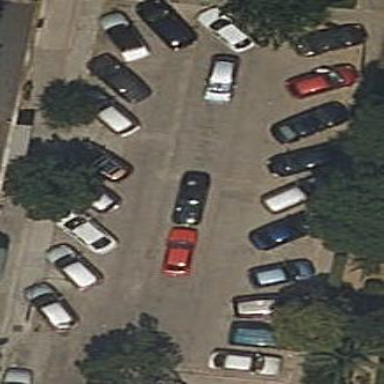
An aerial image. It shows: Parking area with surface.